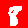
Digit: 8